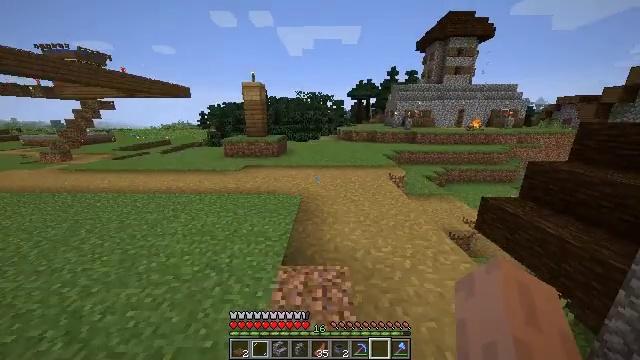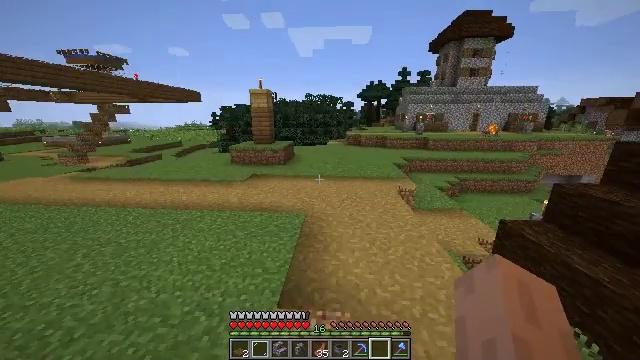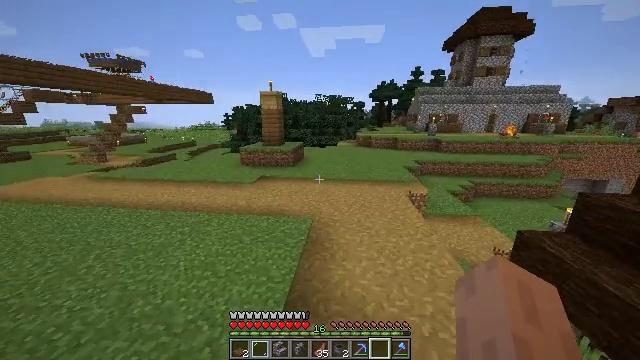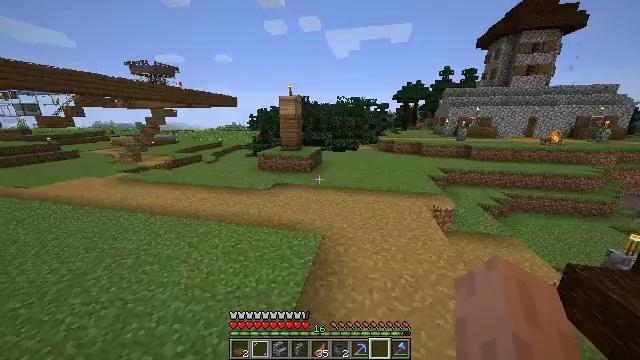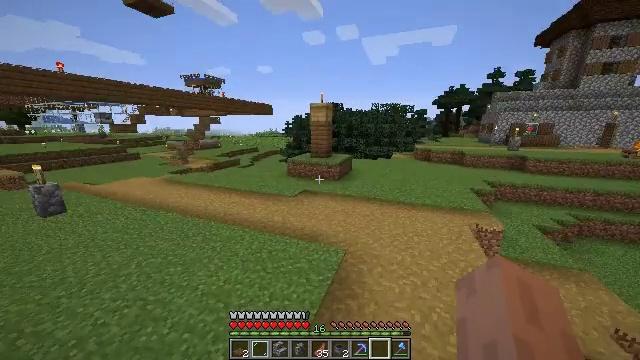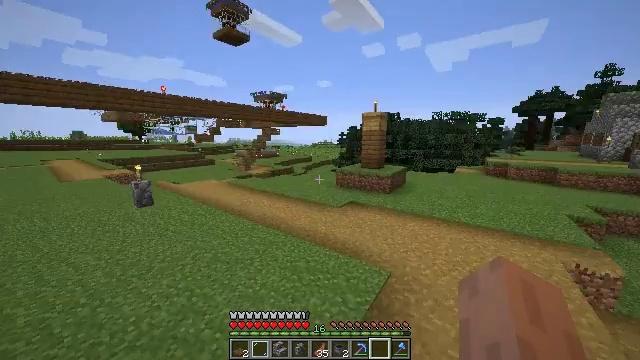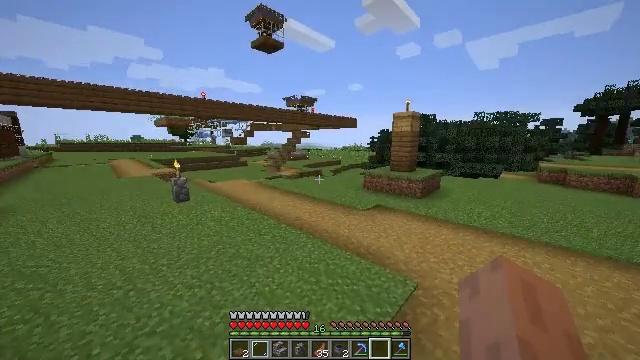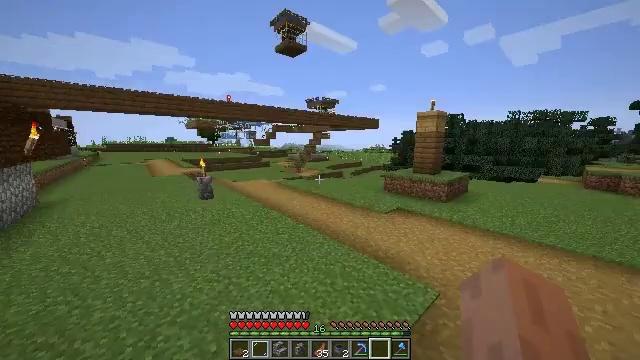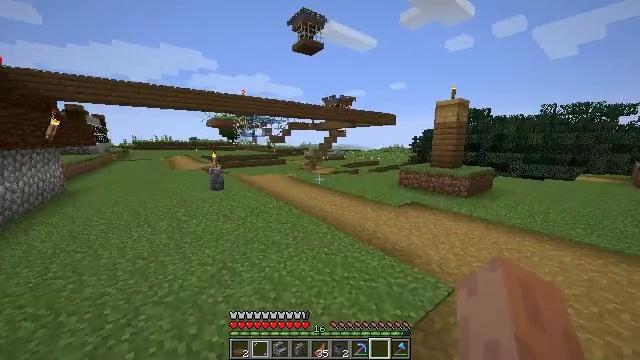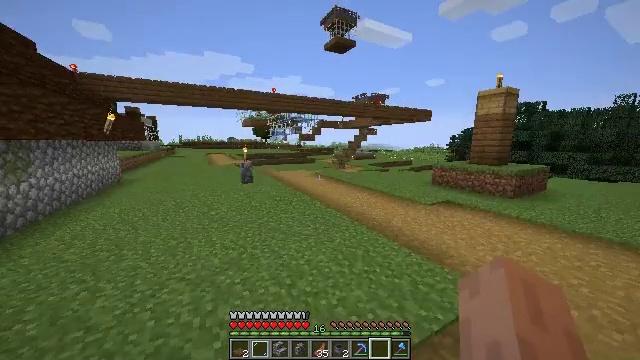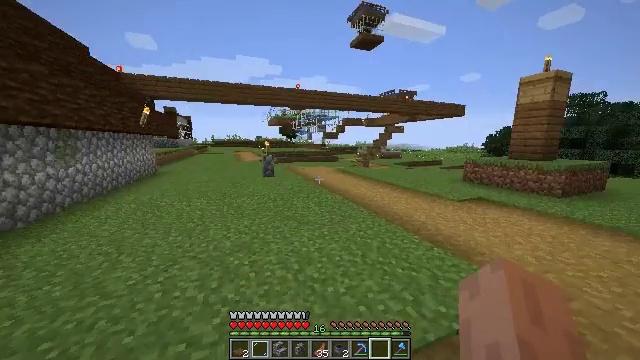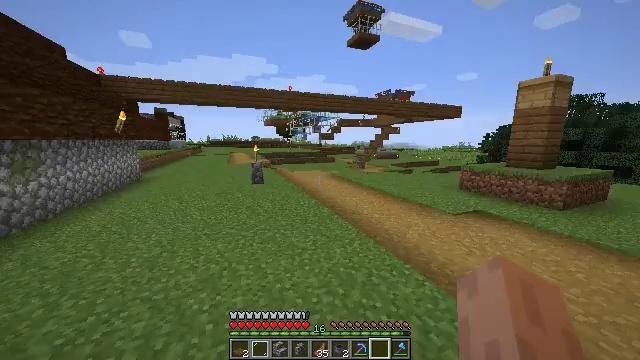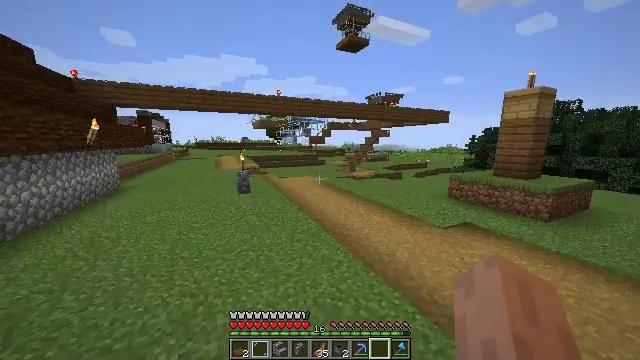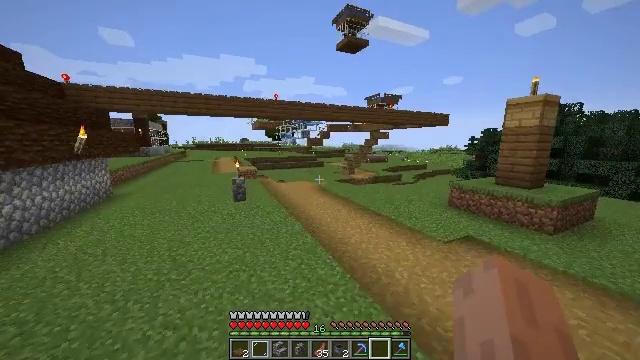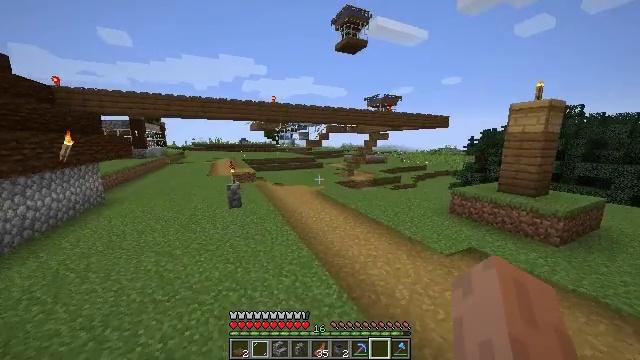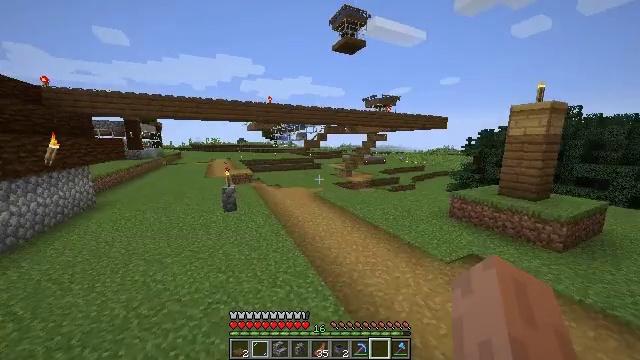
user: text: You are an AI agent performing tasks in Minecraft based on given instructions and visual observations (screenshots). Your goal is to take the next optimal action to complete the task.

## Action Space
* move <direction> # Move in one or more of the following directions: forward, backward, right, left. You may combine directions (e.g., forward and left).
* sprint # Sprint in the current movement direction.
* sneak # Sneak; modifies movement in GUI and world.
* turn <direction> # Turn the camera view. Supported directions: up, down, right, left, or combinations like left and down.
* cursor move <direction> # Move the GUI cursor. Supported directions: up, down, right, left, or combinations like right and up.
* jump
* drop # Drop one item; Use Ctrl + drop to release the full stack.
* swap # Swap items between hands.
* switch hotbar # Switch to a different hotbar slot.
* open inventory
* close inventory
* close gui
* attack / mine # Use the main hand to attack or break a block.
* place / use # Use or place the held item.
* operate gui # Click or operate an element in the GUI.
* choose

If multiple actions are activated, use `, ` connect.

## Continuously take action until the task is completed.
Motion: motion action
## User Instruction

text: Use the crafting table to make a minecart.
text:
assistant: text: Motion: move forward and move right, turn left, jump
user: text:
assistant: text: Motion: move forward and move right, turn left, jump
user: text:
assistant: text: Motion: move forward and move right, sprint, turn left, jump
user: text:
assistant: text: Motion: move forward, sprint, turn left and up, jump
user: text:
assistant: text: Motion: move forward, sprint, turn left and up, jump
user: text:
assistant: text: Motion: move forward, turn left, jump
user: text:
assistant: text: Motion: move forward, turn left, jump
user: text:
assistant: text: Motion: move forward, turn left, jump
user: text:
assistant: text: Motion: move forward, sprint, turn left, jump
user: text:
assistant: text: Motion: move forward, sprint, turn left, jump
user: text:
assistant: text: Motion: move forward, sprint, jump
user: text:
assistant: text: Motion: move forward, turn right, jump
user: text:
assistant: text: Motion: move forward, jump
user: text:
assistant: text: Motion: move forward, jump
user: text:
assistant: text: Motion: move forward, jump
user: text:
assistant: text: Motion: move forward, sprint, jump
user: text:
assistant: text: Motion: move forward, sprint, turn left, jump
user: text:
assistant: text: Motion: move forward, sprint, turn left, jump
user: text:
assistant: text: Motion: move forward, sprint, jump
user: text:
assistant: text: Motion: move forward, turn left, jump
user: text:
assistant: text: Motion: move forward, turn left, jump
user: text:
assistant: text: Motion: move forward, turn left, jump
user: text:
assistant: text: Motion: move forward, turn left, jump
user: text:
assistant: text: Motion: move forward, turn left, jump
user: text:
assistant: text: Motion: move forward, sprint, turn left, jump
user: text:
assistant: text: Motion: move forward, sprint, turn left, jump
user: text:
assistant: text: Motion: move forward, sprint, jump
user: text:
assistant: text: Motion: move forward, jump
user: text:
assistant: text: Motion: move forward, jump
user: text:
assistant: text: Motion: move forward, jump